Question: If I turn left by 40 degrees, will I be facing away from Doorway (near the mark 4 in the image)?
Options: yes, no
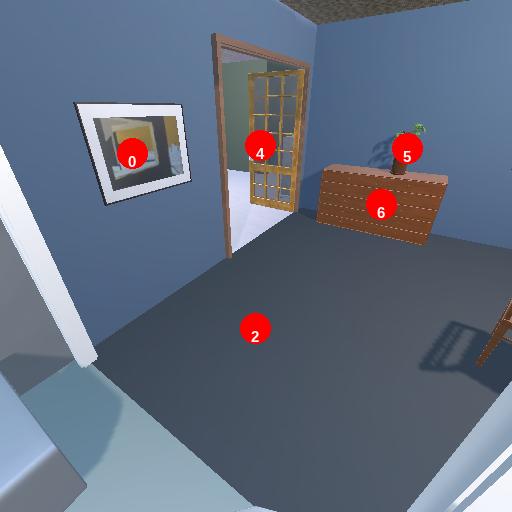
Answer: yes